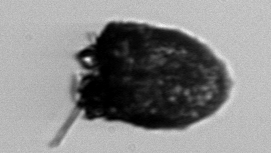
Label: Stenosemella_pacifica